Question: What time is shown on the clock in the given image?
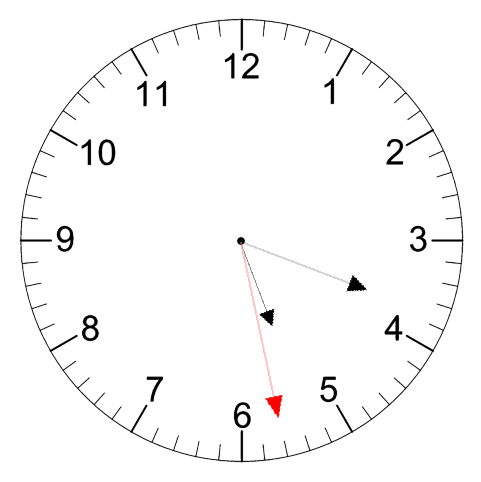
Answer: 05:18:28